Question: I'm working on a small program displaying moving rowing boats. The following shows a simple sample code (Python 2.x):
'''
import time
class Boat:
def __init__(self, pace, spm):
self.pace = pace #velocity of the boat in m/s
self.spm = spm #strokes per minute
self.distance = 0 #distance travelled
def move(self, deltaT):
self.distance = self.distance + (self.pace * deltaT)
boat1 = Boat(3.33, 20)
while True:
boat1.move(0.1)
print boat1.distance
time.sleep(0.1)
'''
As you can see a boat has a pace and rows with a number of strokes per minute. Everytime the method 'move(deltaT)' is called it moves a certain distance according to the pace.
The above boat just travels at a constant pace which is not realistic. A real rowing boat accelerates at the beginning of a stroke and then decelerates after the rowing blades left the water. There are many graphs online which show a typical rowing curve (force shown here, velocity looks similar):

Source: <URL>
The pace should be constant over time, but it should change during the stroke.
What is the best way to change the constant velocity into a curve which (at least basically) resembles a more realistic rowing stroke?
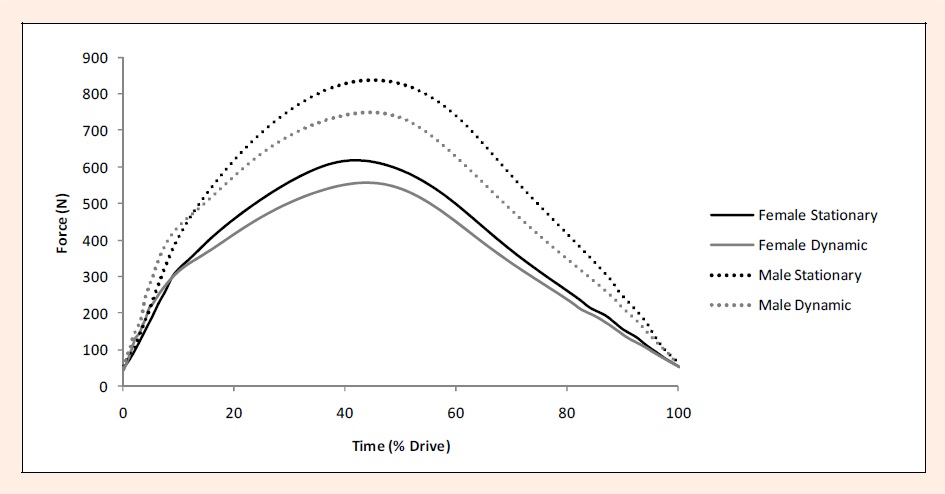
Answer: If your goal is to simply come up with something visually plausible and not to do a full physical simulation, you can simply add a sine wave to the position.
'''
class Boat:
def __init__(self, pace, spm, var=0.5):
self.pace = pace #average velocity of the boat in m/s
self.sps = spm/60.0 #strokes per second
self.var = var #variation in speed from 0-1
self.totalT = 0 #total time
self.distance = 0 #distance traveled
def move(self, deltaT):
self.totalT += deltaT
self.distance = self.pace * (self.totalT + self.var * math.sin(self.totalT * self.sps * 2*math.pi)
'''
You need to be careful with the variation 'var', if it gets too high the boat might go backwards and destroy the illusion.